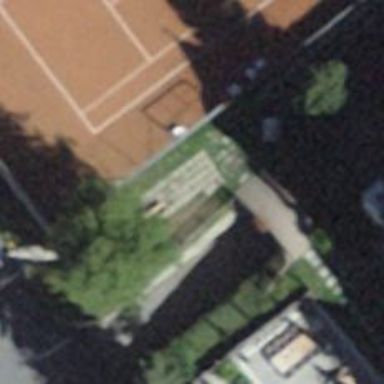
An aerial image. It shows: Bench.